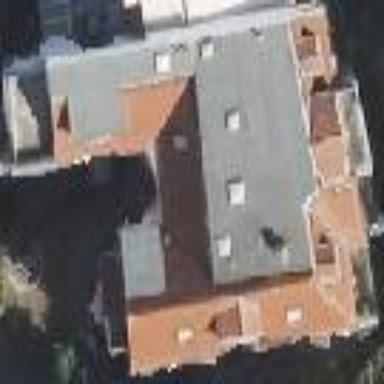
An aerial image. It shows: Apartment building with quadruple saltbox roof shape.